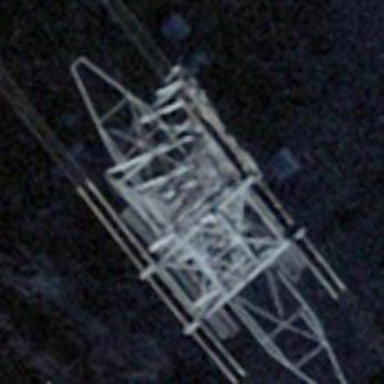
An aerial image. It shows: Pylon used for aerialway.